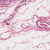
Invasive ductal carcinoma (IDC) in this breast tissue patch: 0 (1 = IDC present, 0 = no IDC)